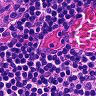
Metastatic tissue present: no